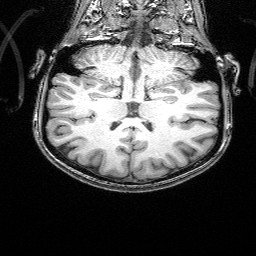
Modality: T1w
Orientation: sagittal
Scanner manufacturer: siemens
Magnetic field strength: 3 T
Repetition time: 2.25 s
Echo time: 0.00418 s